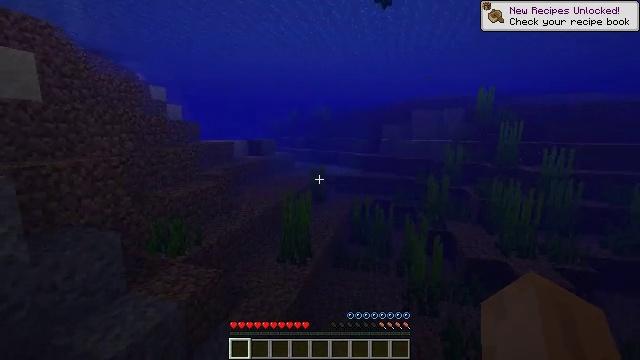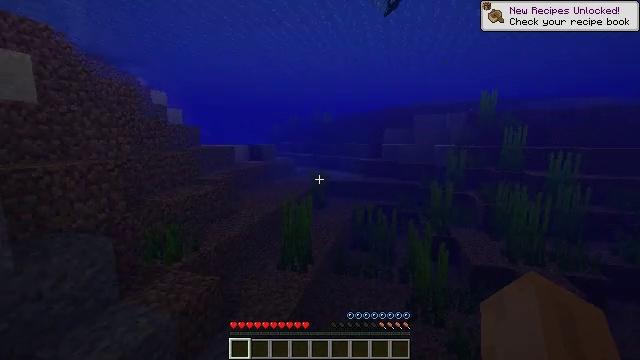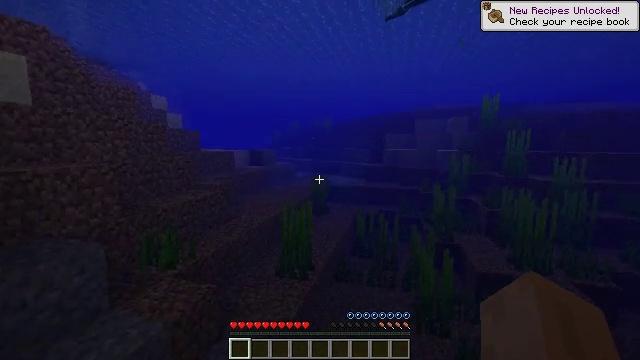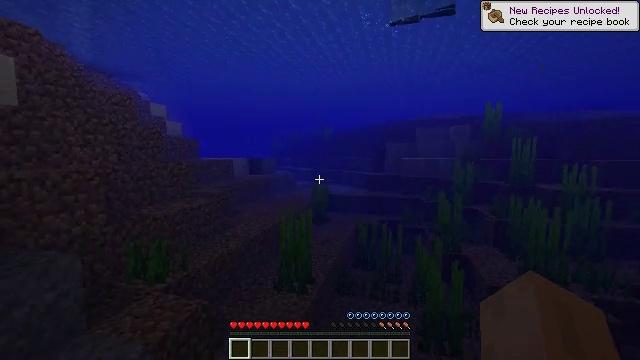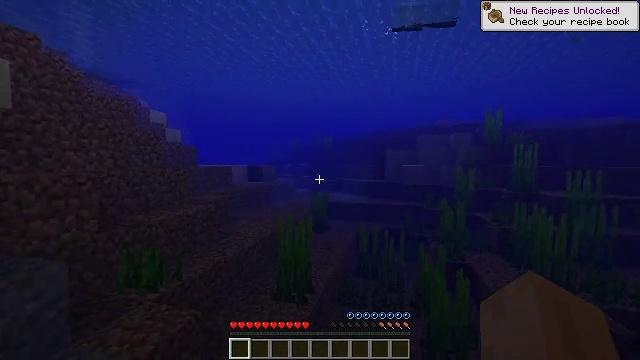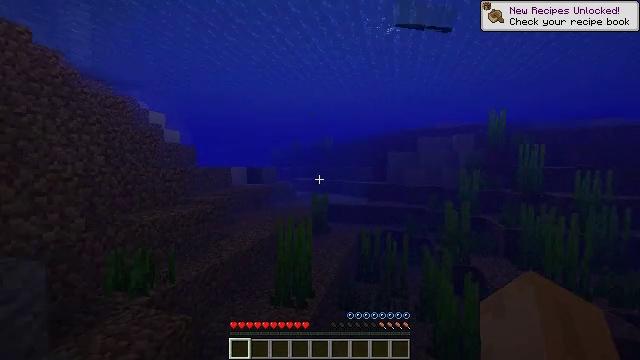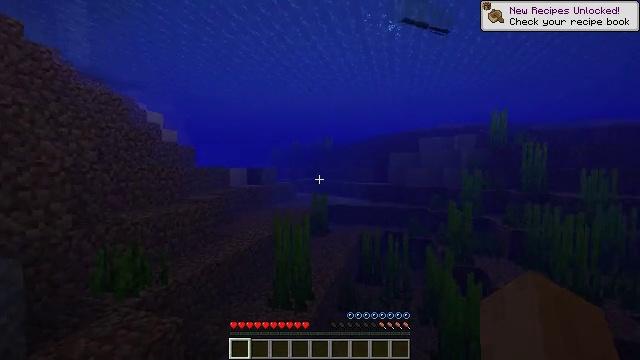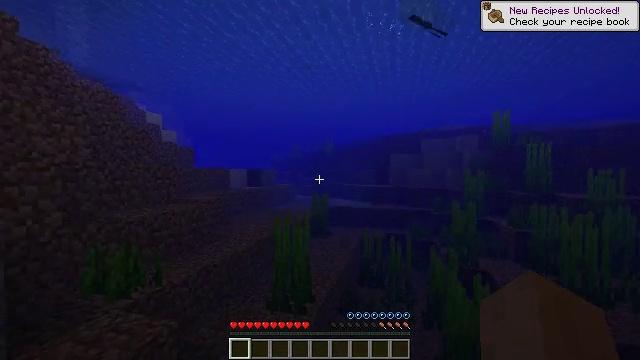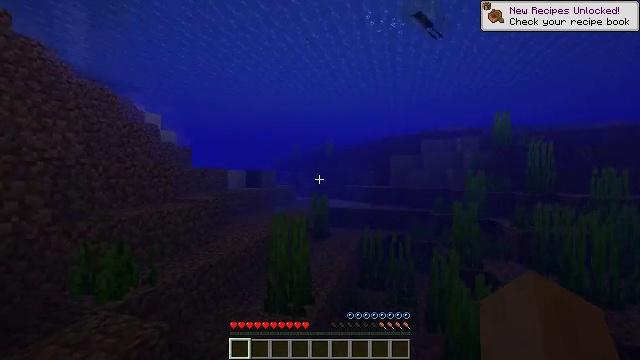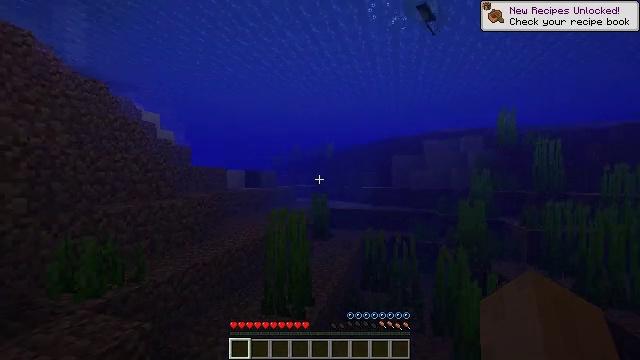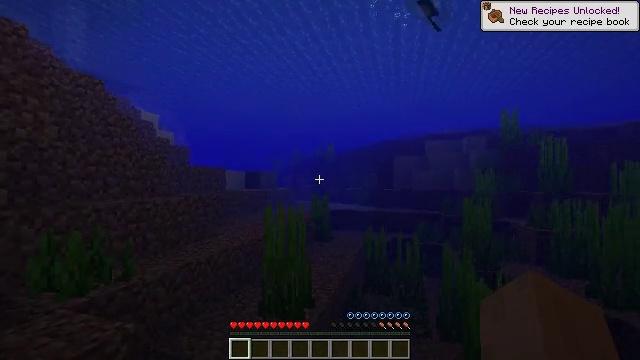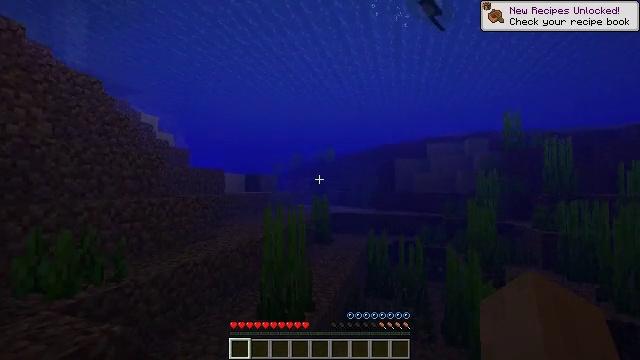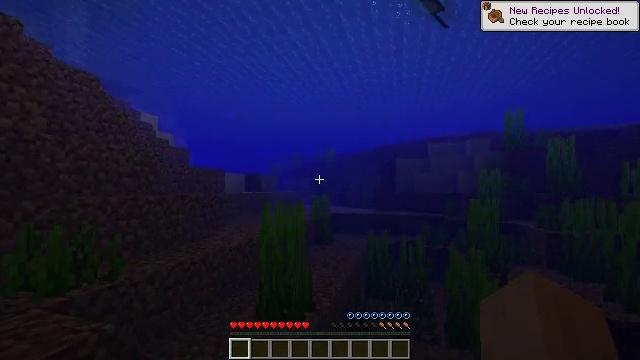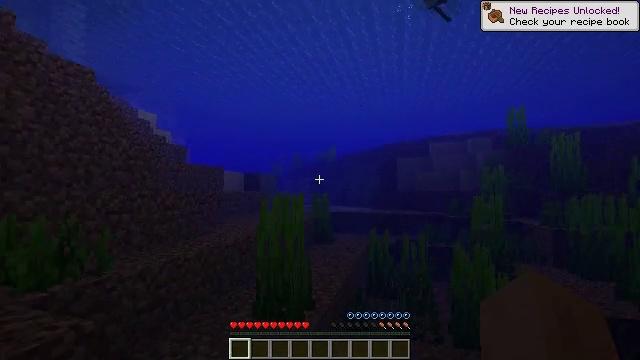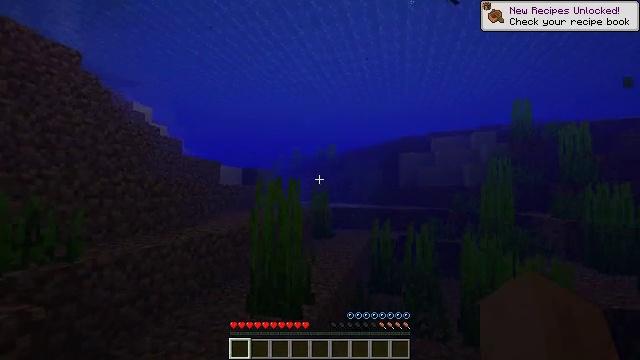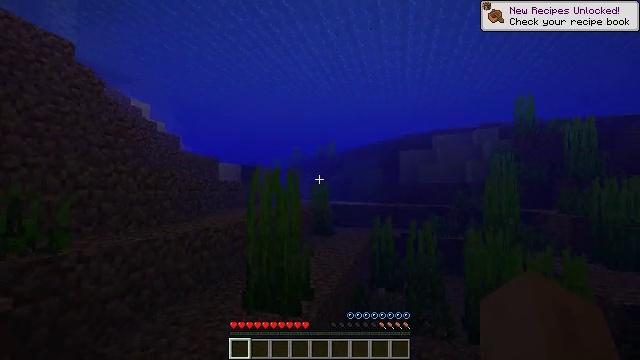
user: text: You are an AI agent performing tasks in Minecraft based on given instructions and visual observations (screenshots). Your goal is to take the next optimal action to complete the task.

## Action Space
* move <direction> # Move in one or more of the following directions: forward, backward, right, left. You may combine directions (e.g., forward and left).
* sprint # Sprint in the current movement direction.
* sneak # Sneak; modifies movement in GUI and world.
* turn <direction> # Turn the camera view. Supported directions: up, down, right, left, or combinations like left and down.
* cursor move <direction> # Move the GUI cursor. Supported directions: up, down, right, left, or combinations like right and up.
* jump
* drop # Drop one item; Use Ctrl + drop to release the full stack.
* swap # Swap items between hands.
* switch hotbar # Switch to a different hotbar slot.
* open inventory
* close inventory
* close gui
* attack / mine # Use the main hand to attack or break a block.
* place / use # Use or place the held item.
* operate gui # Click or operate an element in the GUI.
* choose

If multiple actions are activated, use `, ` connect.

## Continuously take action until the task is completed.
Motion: motion action
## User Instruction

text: Gather the peony by left-clicking.
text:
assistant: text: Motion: move forward, turn up
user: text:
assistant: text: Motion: move forward, turn up
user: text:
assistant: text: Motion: move forward, sneak, turn up
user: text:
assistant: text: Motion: move forward, sneak, turn up
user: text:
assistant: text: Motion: move forward, sneak
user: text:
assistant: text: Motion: move forward, sneak
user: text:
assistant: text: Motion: move forward, sneak
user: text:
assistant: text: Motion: move forward, sneak
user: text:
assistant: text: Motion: move forward, sneak
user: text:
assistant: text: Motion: move forward, sneak
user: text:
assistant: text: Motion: move forward, sneak, turn up
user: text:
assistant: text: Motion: move forward, sneak
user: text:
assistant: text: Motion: move forward, sneak
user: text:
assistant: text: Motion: move forward, sneak
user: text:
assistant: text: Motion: move forward, sneak
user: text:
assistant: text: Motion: move forward, jump
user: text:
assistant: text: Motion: move forward, use / place, jump
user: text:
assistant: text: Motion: move forward, use / place, jump
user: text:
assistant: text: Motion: move forward, use / place, jump
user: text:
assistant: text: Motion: move forward, use / place, jump
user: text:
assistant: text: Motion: move forward, sprint, use / place, jump
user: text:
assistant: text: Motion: move forward, sprint, turn left, jump
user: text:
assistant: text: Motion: move forward, sprint
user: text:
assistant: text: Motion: move forward, sprint
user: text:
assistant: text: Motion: move forward, sprint
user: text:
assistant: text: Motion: move forward, sprint
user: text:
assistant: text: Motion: move forward, sprint
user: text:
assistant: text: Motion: move forward, sprint, turn left and up
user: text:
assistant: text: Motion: move forward, sprint, turn left and up
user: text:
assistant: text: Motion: move forward, sprint, turn left and up